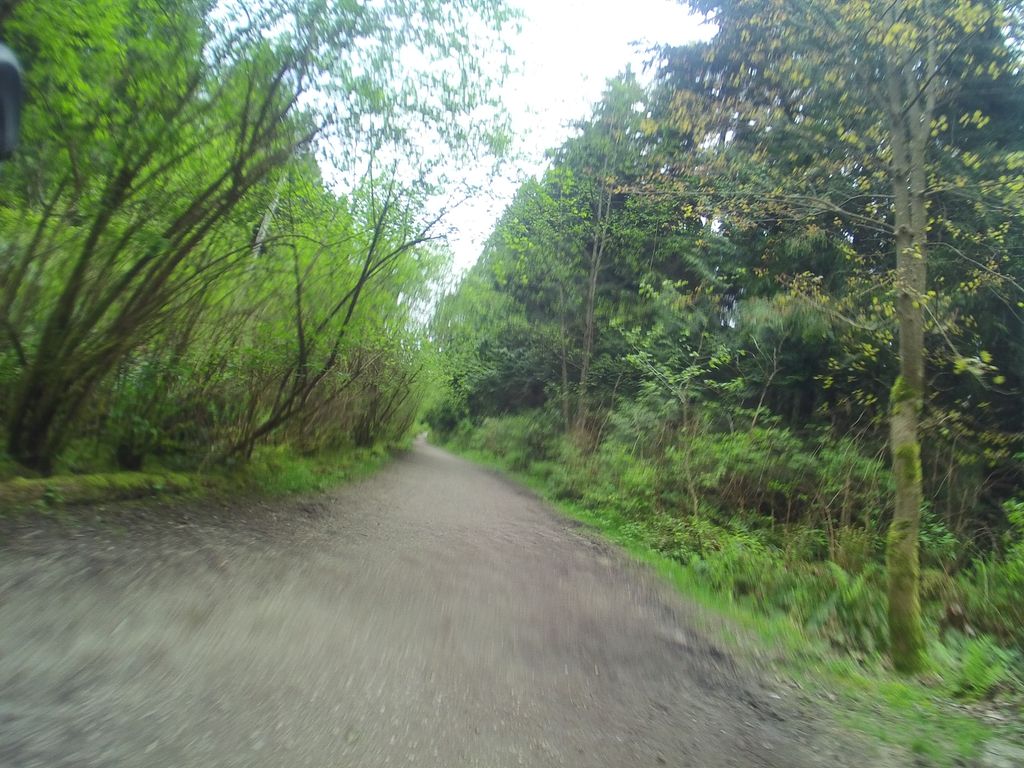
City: vancouver